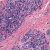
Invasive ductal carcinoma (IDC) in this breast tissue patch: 0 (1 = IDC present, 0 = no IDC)